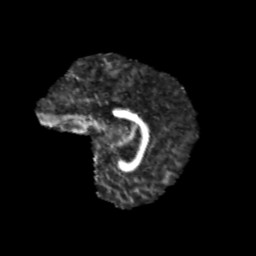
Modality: FA
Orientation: sagittal
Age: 11
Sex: female
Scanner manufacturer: siemens
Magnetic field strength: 3 T
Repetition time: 3.8 s
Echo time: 0.07 s